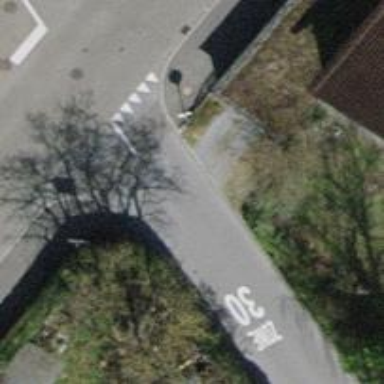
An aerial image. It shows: Unmarked crossing on the road.